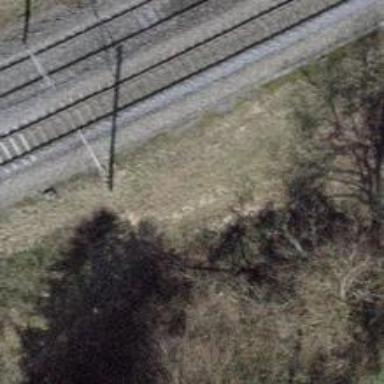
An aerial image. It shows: Track with grade5 tracktype.